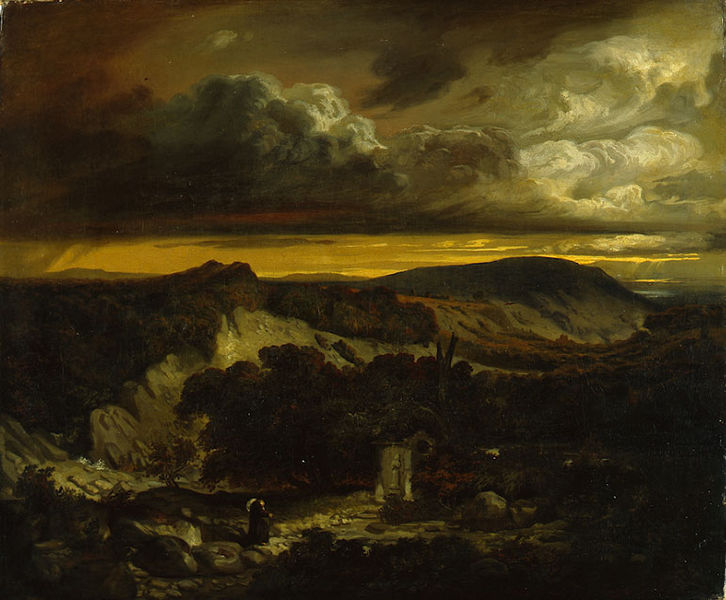
Titel: Abendliche Landschaft mit heimkehrenden Einsiedler
Künstler: Anselm Feuerbach
Standort: Karlsruhe
Institution: Staatliche Kunsthalle Karlsruhe
Schlagwörter: baum, berg, dunkel, felsen, gemälde, gewitter, himmel, mann, schatten, wasser, weiß, wolken, bäume, gelb, grün, landschaft, menschen, abend, braun, frau, licht, nacht, schwarz, rot, schirm, tiere, weg, wolke, beige, malerei, mensch, stein, steine, bild, öl, dämmerung, einsamkeit, ferne, horizont, hügel, morgen, natur, wind, büsche, einsam, gebüsch, sonne, wege, gold, tal, wald, sack, turm, statue, küste, düster, schlagschatten, berge, fels, gebirge, sonnenuntergang, klein, geröll, romantik, ölgemälde, sturm, turner, unwetter, wild, stimmung, tiefe, abendstimmung, regen, mond, ruine, kreuz, denkmal, bedrohlich, allegorie, altar, pfarrer, felsne, laubwald, dramatisch, dramatik, kapelle, griechenland, mönch, wildnis, sonenuntergang, heilige, golden, anbeten, madonna, anbetung, klassik, standbild, eremit, einsiedler, geirge, horirzont, person berge, törner